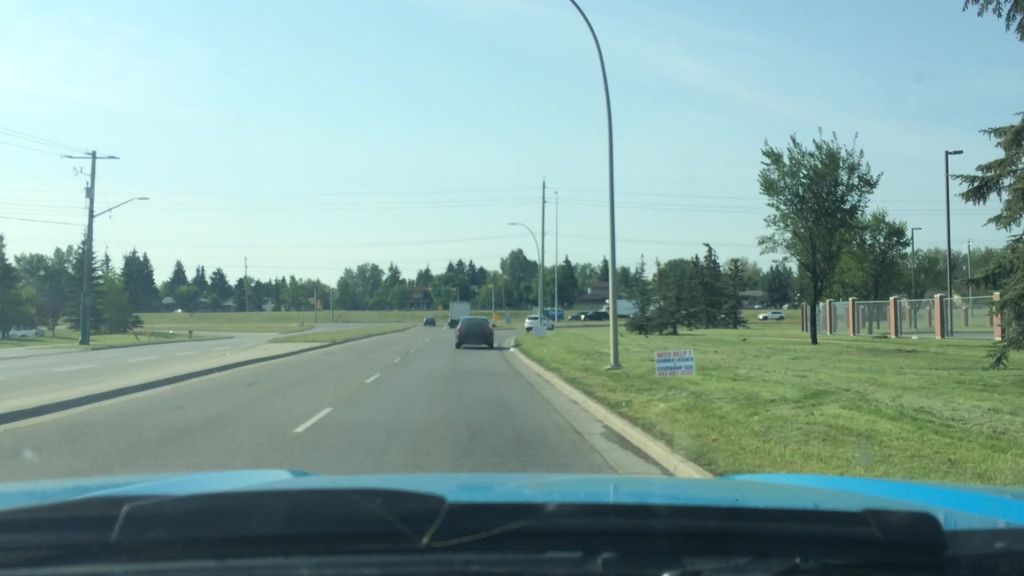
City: calgary